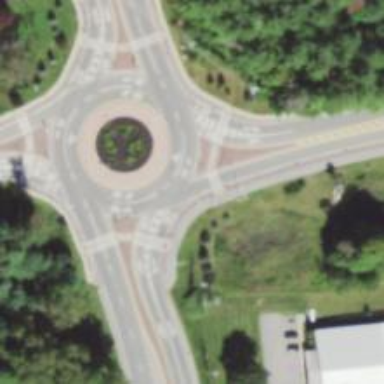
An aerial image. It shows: Primary highway with asphalt surface leading to roundabout.